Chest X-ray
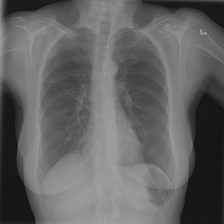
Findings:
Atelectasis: positive
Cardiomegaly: negative
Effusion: negative
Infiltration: negative
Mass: negative
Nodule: positive
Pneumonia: negative
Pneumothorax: negative
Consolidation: negative
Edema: negative
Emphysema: negative
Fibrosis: positive
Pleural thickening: negative
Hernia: negative